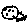
Label: moon